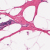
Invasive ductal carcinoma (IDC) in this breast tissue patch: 0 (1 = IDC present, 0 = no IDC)